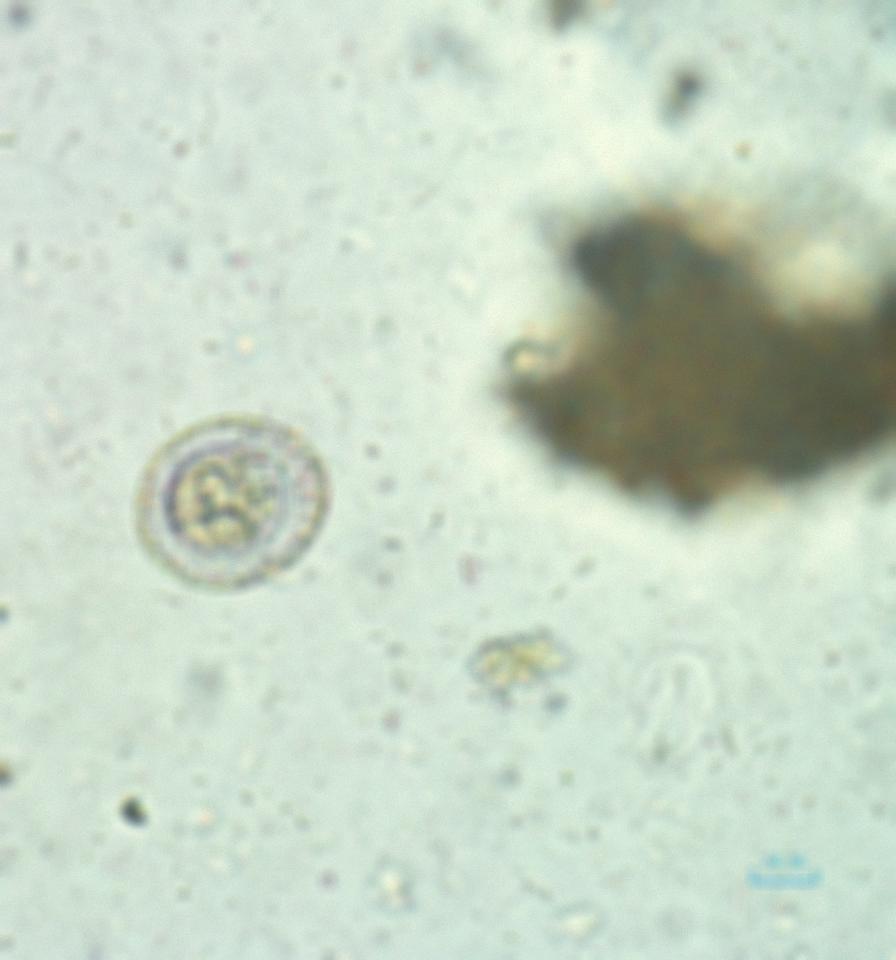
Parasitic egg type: Hymenolepis nana